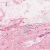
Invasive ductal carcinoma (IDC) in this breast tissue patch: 0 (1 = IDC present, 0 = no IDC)